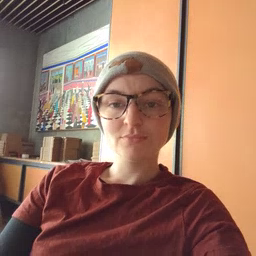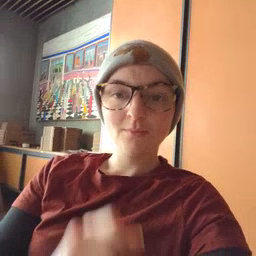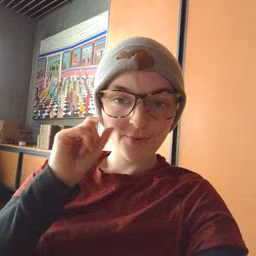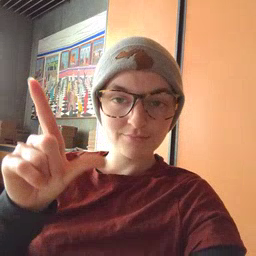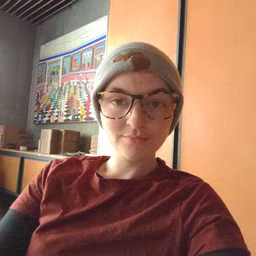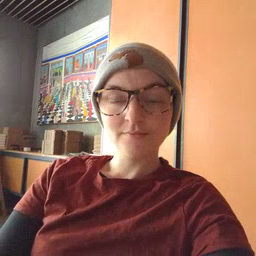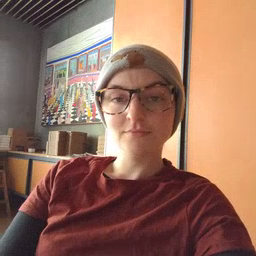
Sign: wake